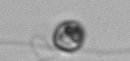
Label: flagellate